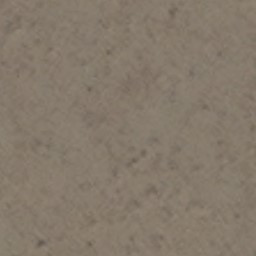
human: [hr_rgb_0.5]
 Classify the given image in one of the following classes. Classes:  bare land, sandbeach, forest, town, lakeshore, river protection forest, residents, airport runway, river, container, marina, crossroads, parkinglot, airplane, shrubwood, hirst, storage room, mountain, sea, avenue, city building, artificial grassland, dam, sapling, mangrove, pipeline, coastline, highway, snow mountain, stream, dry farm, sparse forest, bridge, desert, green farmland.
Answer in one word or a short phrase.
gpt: bare land